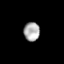
Tissue: prostate
Cell type: T cells
Senescence score: 0.2766
Nuclear area (px): 290
Mean DAPI intensity: 174.241